Field crop: maize
Growth stage: 2
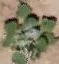
Species: chenopodium